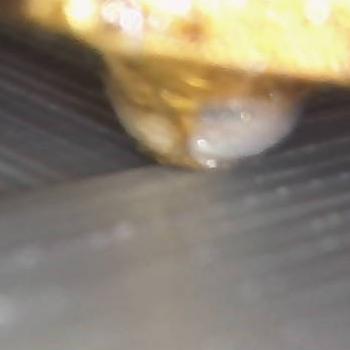
Flow rate: 88%